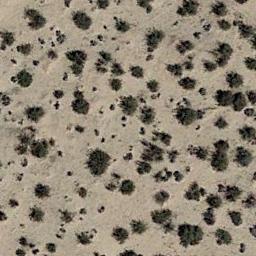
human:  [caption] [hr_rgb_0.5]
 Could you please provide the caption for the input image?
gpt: Some disconnected chaparrals of different sizes grow in the desert .

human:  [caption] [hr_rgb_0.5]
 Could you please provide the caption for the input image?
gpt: Only scattered weeds can be seen in this desert .

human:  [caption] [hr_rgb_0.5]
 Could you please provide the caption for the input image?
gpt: The chaparral is consist of some bushes on the white desert .

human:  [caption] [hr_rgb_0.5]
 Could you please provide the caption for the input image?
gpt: Chaparral is evenly distributed on the sand .

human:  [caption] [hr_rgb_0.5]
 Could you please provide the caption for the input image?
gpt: The vegetation in the chaparral is approximately the same size .